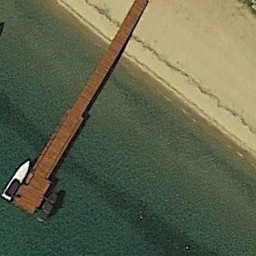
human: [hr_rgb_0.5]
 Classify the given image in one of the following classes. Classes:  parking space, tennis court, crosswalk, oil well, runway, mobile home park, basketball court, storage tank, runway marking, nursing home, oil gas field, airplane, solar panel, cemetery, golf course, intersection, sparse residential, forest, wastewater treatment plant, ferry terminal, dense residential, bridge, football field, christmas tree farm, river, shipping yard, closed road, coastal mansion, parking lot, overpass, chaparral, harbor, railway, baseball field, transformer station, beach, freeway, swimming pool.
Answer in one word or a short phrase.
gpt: ferry terminal